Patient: sex M, age 64
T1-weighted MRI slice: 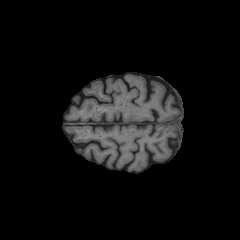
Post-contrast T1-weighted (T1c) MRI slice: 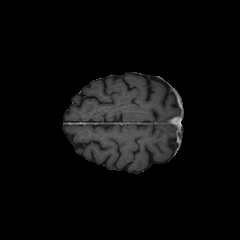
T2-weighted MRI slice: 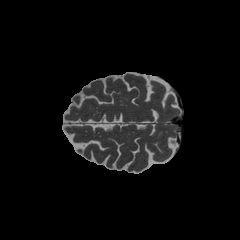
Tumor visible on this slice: no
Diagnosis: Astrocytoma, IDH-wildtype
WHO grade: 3